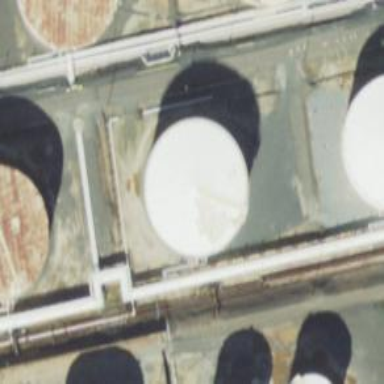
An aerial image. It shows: Storage tank created as man-made structure.